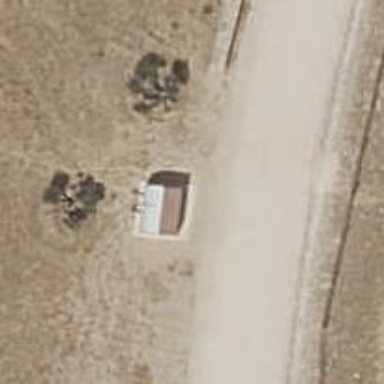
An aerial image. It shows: Toilets.